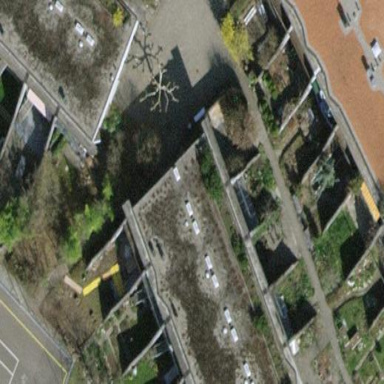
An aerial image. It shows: Terrace building.